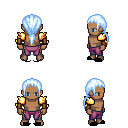
a pixel art fantasy rpg character, male body template, human, dark skin, gold arm armor, magenta pants, white cyan ponytail hairstyle, leather bracers, black slippers, four views (front, back, left, right), 2x2 character sprite sheet, small pixel art, hard edges, no anti-aliasing